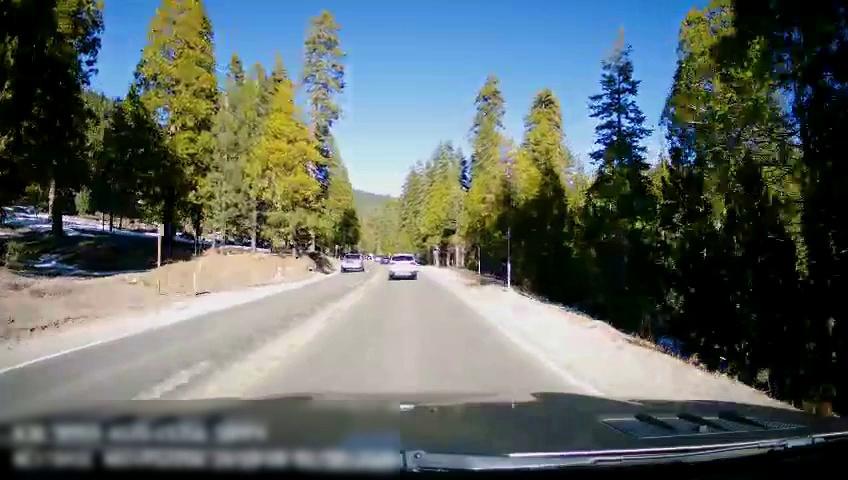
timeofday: Day
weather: Sunny
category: Drivable Space
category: Vehicles | SUV
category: Vehicles | SUV
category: Lanes | Opposite Lane
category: Lanes | Current Lane